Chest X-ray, PA view. Patient: 39 years old, sex F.
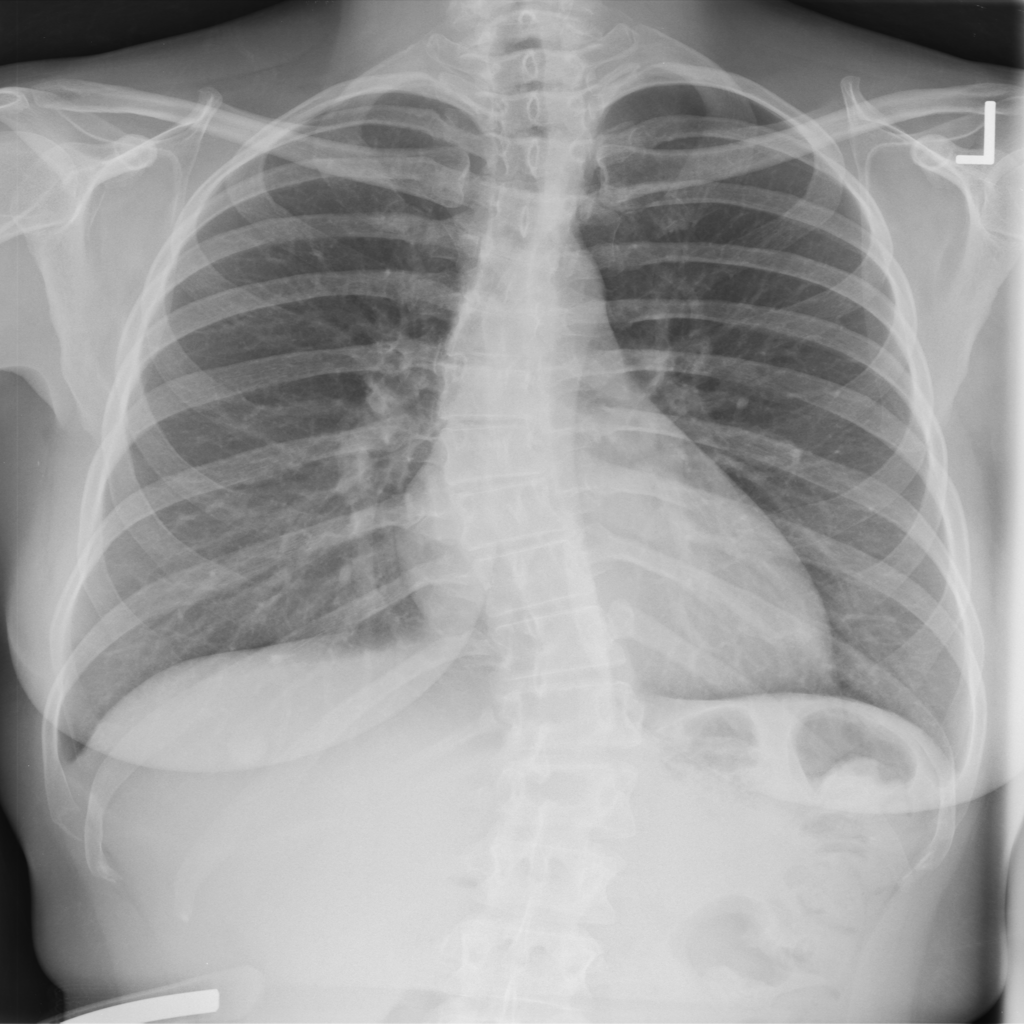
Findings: No Finding